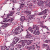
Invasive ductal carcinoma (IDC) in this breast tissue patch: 0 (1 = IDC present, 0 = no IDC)